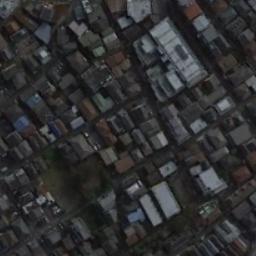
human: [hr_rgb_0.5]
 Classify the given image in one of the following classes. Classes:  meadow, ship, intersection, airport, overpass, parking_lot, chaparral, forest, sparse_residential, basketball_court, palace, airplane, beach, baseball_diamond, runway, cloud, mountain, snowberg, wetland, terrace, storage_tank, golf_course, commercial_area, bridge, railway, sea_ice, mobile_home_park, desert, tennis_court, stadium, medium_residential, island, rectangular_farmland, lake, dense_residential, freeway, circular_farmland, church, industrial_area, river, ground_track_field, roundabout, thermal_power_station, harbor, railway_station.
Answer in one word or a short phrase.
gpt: dense_residential